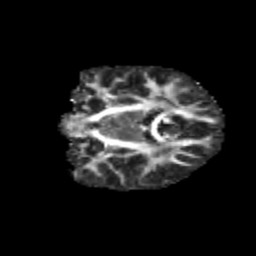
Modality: FA
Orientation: coronal
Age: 12
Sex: male
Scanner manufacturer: siemens
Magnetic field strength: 3 T
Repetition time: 3.8 s
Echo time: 0.07 s